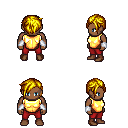
a pixel art fantasy rpg character, male body template, human, dark skin, gold chest armor, red pants, blonde pixie cut hairstyle, white cloth bracers, brown shoes, four views (front, back, left, right), 2x2 character sprite sheet, small pixel art, hard edges, no anti-aliasing